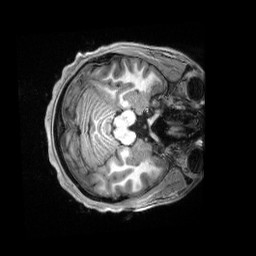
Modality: T1w
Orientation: axial
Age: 18
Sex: female
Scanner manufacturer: siemens
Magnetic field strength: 3 T
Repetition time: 2.5 s
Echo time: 0.00222 s